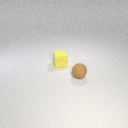
small yellow rubber cube behind small brown rubber sphere